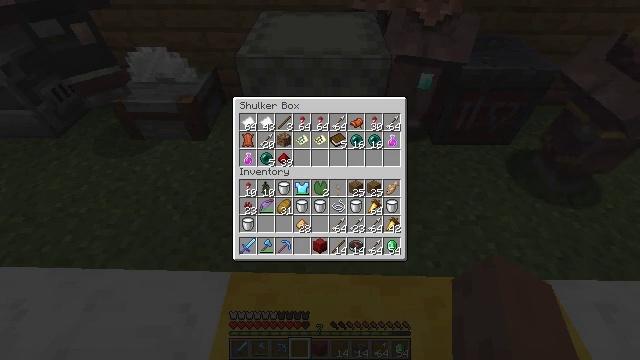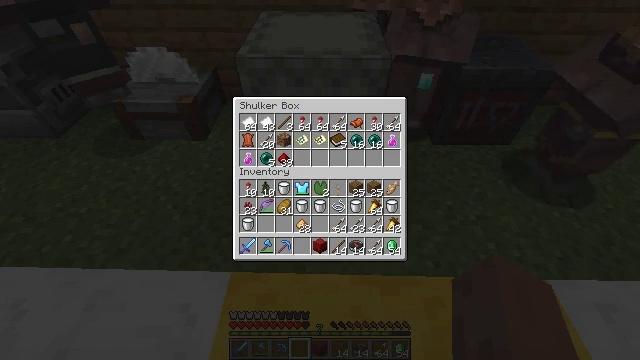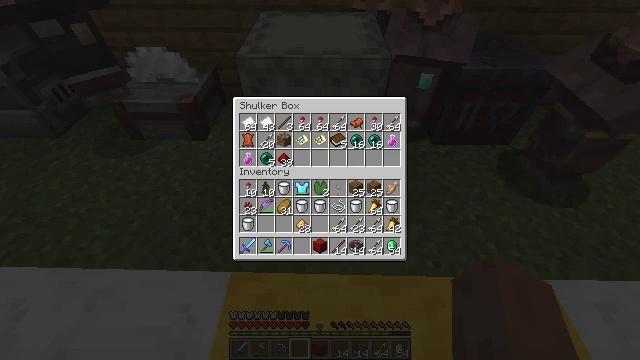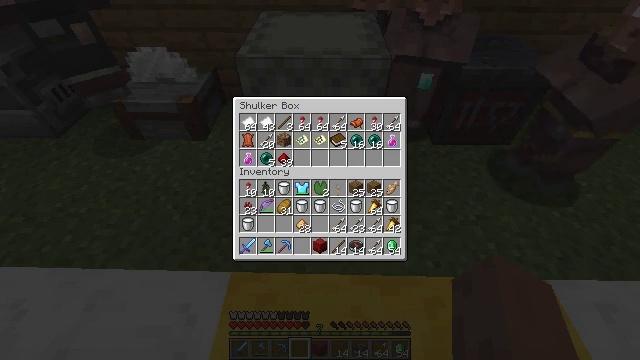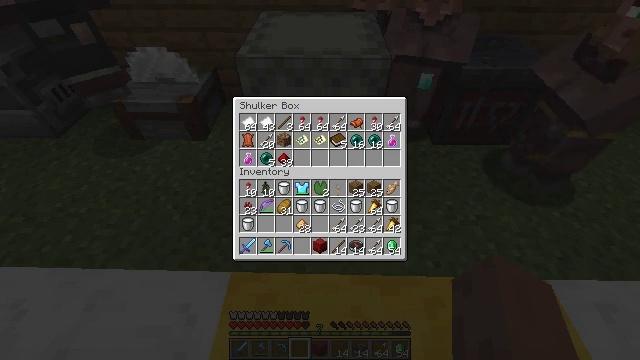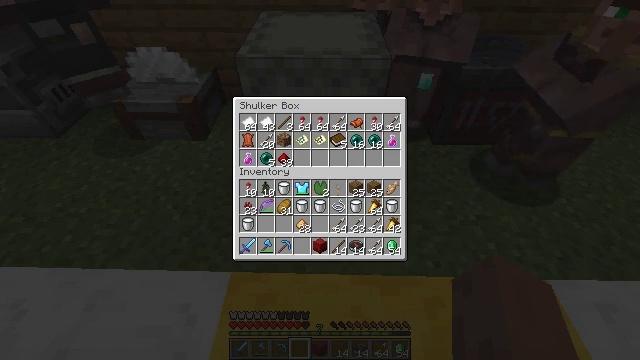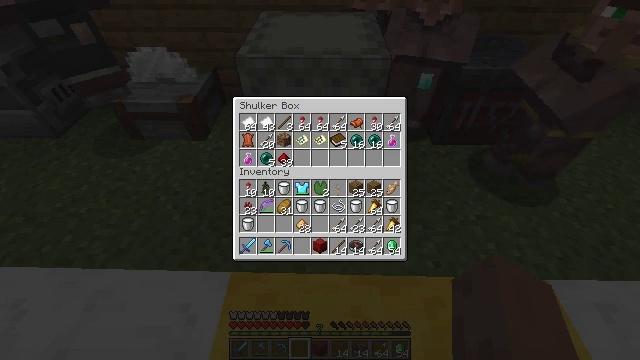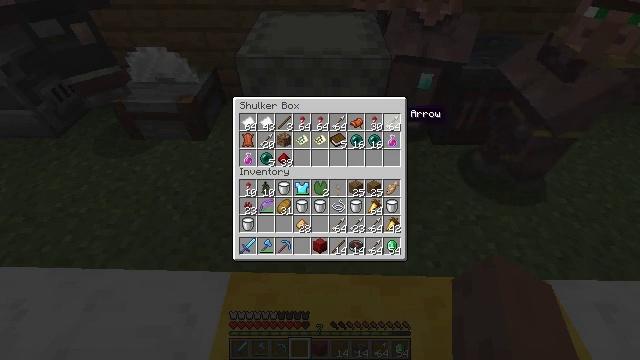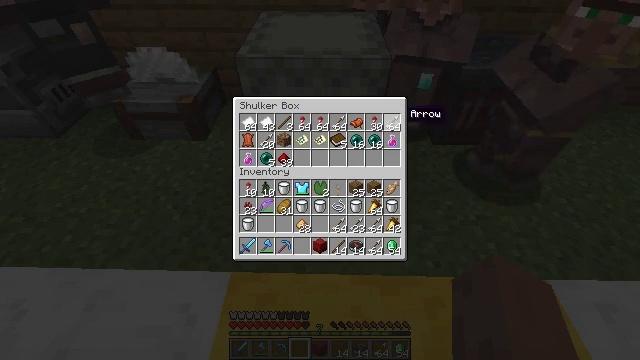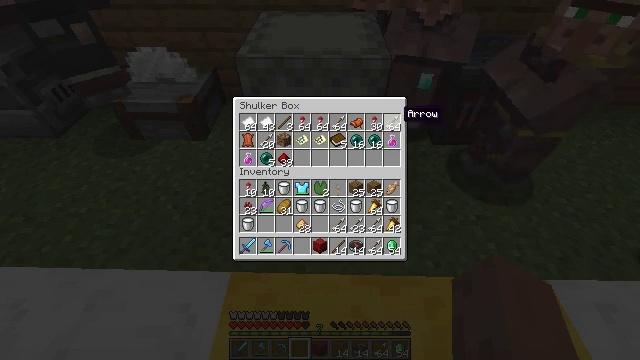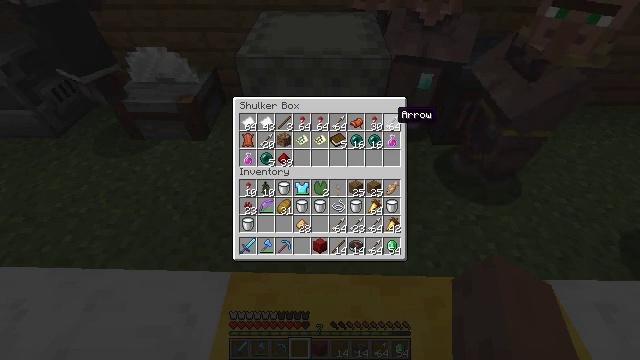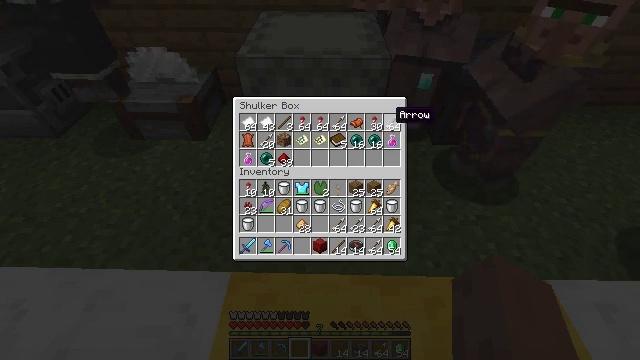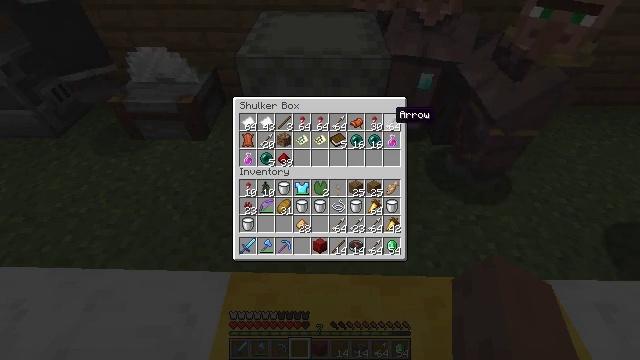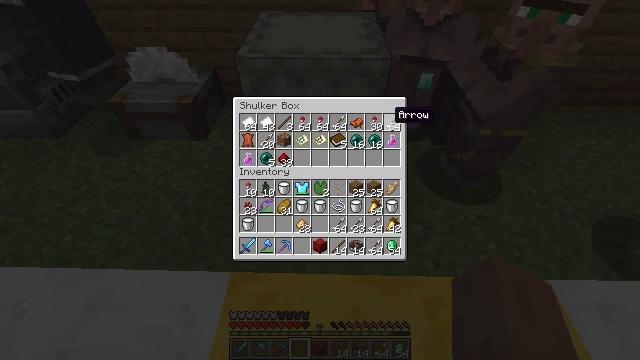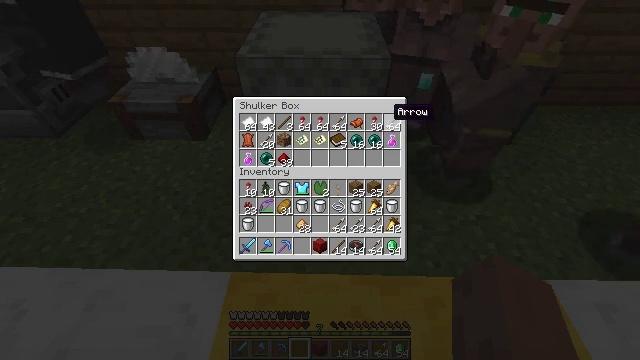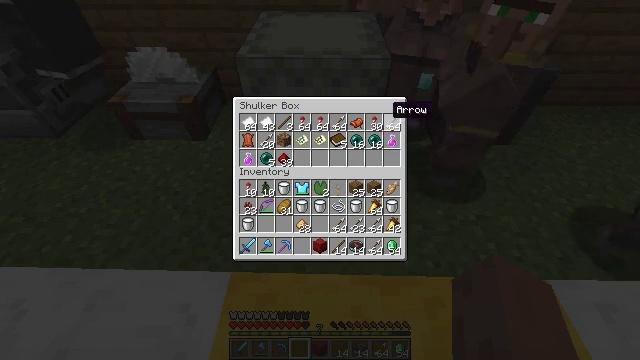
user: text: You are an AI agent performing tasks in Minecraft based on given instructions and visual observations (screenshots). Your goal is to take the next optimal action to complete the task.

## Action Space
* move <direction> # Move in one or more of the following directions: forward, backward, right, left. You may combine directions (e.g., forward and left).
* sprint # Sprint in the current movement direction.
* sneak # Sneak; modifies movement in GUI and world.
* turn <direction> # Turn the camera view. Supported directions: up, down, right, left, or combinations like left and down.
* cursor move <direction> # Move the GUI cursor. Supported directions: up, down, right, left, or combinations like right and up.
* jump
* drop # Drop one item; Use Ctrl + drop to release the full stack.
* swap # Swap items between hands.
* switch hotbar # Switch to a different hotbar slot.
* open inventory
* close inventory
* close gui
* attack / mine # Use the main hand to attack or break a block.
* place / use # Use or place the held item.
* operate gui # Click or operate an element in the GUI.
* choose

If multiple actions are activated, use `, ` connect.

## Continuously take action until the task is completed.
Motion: motion action
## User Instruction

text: Collect the light gray shulker box.
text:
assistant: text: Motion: sneak, cursor move left
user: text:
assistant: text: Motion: sneak, cursor move left
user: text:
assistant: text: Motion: sneak, cursor move up
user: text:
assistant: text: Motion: sneak, cursor move left and up
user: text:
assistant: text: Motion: sneak, cursor move left
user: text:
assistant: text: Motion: sneak
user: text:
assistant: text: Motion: sneak
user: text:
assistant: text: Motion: sneak
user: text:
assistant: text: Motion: sneak
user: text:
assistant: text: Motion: sneak
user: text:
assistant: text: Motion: sneak
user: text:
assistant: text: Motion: sneak
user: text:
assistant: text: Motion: sneak
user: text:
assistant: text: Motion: sneak
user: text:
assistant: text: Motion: sneak
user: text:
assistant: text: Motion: sneak
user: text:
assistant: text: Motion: sneak
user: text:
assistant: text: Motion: sneak
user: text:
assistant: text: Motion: sneak
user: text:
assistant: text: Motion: sneak
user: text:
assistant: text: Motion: sneak
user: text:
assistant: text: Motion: sneak
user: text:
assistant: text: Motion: sneak
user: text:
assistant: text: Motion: sneak
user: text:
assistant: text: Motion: sneak
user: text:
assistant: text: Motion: sneak
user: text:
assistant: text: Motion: sneak
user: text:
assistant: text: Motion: sneak
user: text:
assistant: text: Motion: sneak
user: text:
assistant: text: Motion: sneak